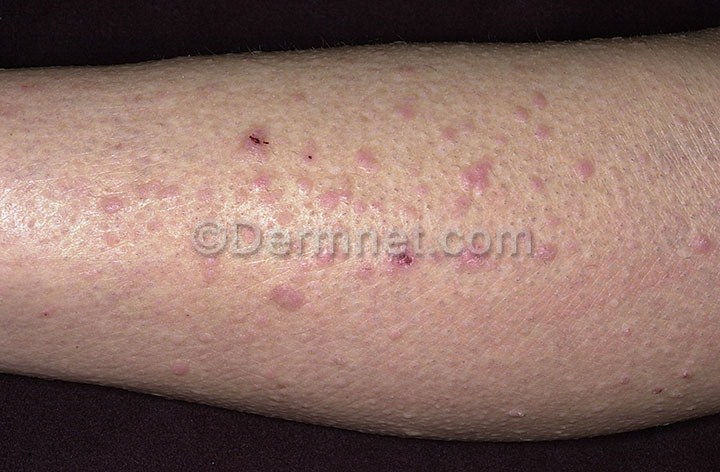
Disease: Warts Molluscum and other Viral Infections